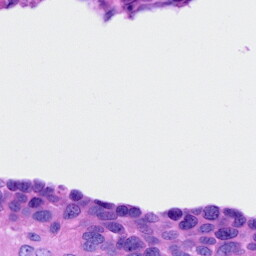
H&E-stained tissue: Ovarian